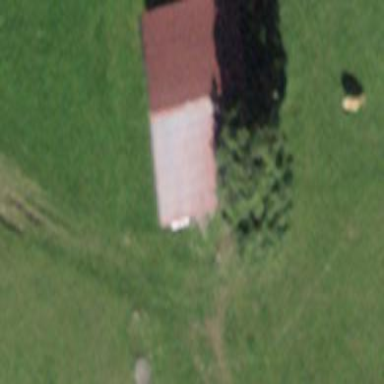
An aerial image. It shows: Barn.